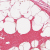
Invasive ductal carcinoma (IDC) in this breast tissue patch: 0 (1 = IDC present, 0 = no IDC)